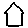
Label: house